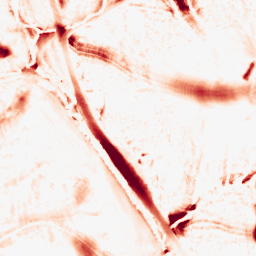
Category: morphological
Decomposition family: tophat
Decomposition parameters: size: 20
mode: white
Upsampling method: cubic_mitchell
Upsampling parameters: scale: 2
Upsampling scale: 2